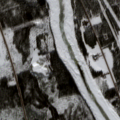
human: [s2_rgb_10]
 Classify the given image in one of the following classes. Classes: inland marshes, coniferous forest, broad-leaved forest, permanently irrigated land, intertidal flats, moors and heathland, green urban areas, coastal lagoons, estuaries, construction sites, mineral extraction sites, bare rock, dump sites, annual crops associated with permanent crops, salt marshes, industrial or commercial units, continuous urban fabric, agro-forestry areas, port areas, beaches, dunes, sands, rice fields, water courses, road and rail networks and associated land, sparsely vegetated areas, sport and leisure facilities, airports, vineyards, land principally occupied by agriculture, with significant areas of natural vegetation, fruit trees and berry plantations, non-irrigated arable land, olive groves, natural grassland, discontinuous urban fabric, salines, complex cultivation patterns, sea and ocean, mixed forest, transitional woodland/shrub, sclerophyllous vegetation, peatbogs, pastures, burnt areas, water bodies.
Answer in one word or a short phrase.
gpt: coniferous forest, mixed forest, transitional woodland/shrub, water courses